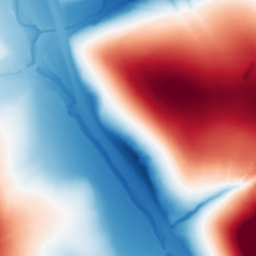
Category: classical
Decomposition family: gaussian
Decomposition parameters: sigma: 100
Upsampling method: cubic_mitchell
Upsampling parameters: scale: 2
Upsampling scale: 2